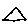
Label: triangle